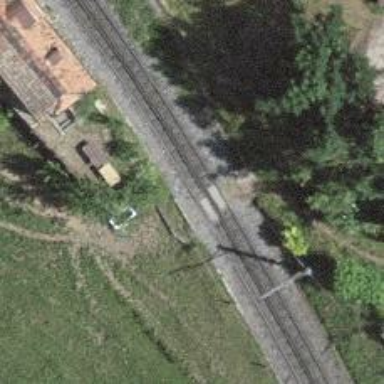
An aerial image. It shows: Crossing for the railway.